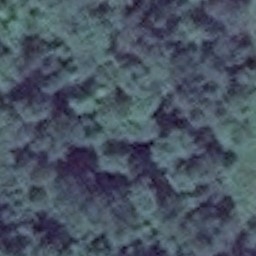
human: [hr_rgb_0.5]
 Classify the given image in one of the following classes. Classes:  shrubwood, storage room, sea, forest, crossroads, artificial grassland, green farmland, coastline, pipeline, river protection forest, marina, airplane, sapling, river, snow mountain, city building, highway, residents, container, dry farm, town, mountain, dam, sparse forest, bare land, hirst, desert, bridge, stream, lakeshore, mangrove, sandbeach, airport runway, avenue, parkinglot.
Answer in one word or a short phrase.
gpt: forest